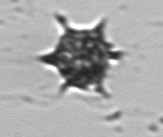
Label: Dictyocha